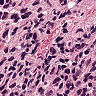
Metastatic tissue present: yes